Question: I am trying to copy a folder from the application bundle to iphone document directory but it isnt happening.
I have used this codes
'''
- (void)viewDidLoad
{
[super viewDidLoad];
NSString *sourcePath = [[[NSBundle mainBundle] resourcePath] stringByAppendingPathComponent:@"Photos"];
NSArray *paths1 = NSSearchPathForDirectoriesInDomains(NSDocumentDirectory, NSUserDomainMask, YES);
NSString *documentsDirectory = [paths1 objectAtIndex:0];
NSError *error1;
NSArray *resContents = [[NSFileManager defaultManager] contentsOfDirectoryAtPath:sourcePath error: &error1];
if (error1) {
NSLog(@"error1 : %@",error1);
}
[resContents enumerateObjectsUsingBlock:^(id obj, NSUInteger idx, BOOL *stop)
{
NSError* error;
if (![[NSFileManager defaultManager]
copyItemAtPath:[sourcePath stringByAppendingPathComponent:obj]
toPath:[documentsDirectory stringByAppendingPathComponent:obj]
error:&error])
NSLog(@"%@", [error localizedDescription]);
}];
}
'''
And also tried this approach
'''
- (void)viewDidLoad{
[self copyFolder];
}
- (void) copyFolder {
BOOL success1;
NSFileManager *fileManager1 = [NSFileManager defaultManager];
fileManager1.delegate = self;
NSError *error1;
NSArray *paths1 = NSSearchPathForDirectoriesInDomains(NSDocumentDirectory, NSUserDomainMask, YES);
NSString *documentsDirectory1 = [paths1 objectAtIndex:0];
NSString *writableDBPath1 = [documentsDirectory1 stringByAppendingPathComponent:@"/Photos"];
if (![[NSFileManager defaultManager] fileExistsAtPath:writableDBPath1])
[[NSFileManager defaultManager] createDirectoryAtPath:writableDBPath1 withIntermediateDirectories:NO attributes:nil error:&error1];
NSString *defaultDBPath1 = [[[NSBundle mainBundle] resourcePath] stringByAppendingPathComponent:@"Photos"];
NSLog(@"default path %@",defaultDBPath1);
success1 = [fileManager1 copyItemAtPath:defaultDBPath1 toPath:writableDBPath1 error:&error1];
if (!success1 )
{
NSLog(@"error1 : %@",error1);
} else {
}
}
- (BOOL)fileManager:(NSFileManager *)fileManager shouldProceedAfterError:(NSError *)error copyingItemAtPath:(NSString *)srcPath toPath:(NSString *)dstPath{
if ([error code] == 516) //error code for: The operation couldn't be completed. File exists
return YES;
else
return NO;
}
'''
Its display this error
> Error Domain=NSCocoaErrorDomain Code=260 "The operation couldn't be completed. (Cocoa error 260.)" UserInfo=0x8a39800 {NSUnderlyingError=0x8a385b0 "The operation couldn't be completed. No such file or directory", NSFilePath=/Users/user/Library/Application Support/iPhone Simulator/7.0.3/Applications/FC7F93EE-CFB7-41CF-975B-2E3B18760202/app.app/Photos, NSUserStringVariant=(
Folder
)}
But Here is the folder

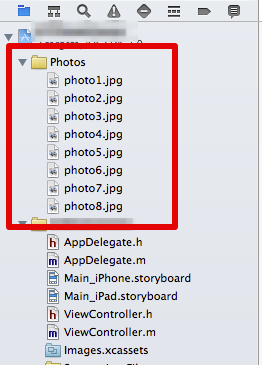
Answer: seems like a group and not a folder reference. Hence all the images 'photo1.jpg'.. etc are stored directly under your resource bundle.
The path '<resource_bundle>/Photos' does not exists. To verify this go to the application '.app'
'''
.app->Right-click->Show Package Contents
'''
Instead of adding Photos as a group, add it as Folder reference and under your target make sure the entire folder is added.
Hope that helps!